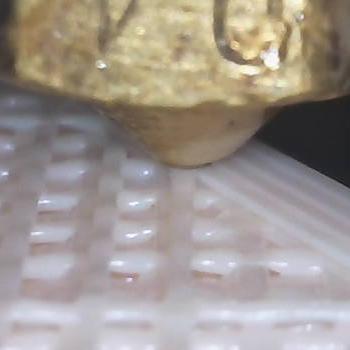
Flow rate: 52%